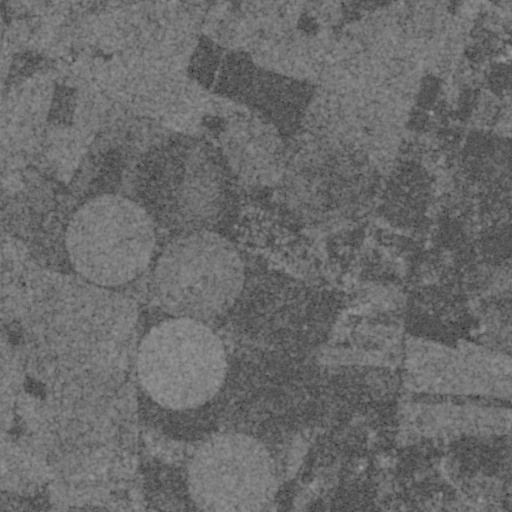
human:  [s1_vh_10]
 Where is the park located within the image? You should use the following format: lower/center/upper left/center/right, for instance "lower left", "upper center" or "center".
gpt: The park is located in the upper left of the image.
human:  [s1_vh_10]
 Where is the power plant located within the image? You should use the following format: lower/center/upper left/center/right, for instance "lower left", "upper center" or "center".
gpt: There is no power plant in the image.

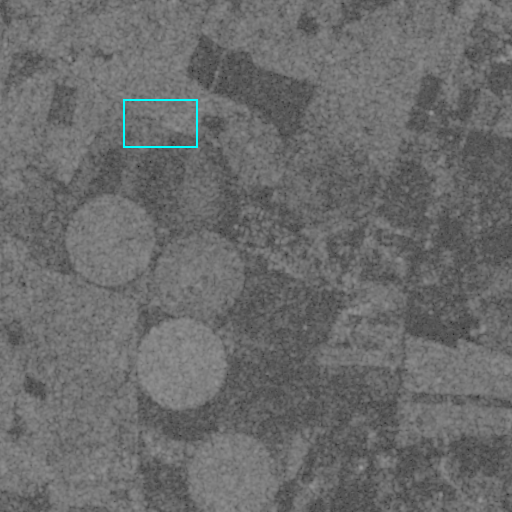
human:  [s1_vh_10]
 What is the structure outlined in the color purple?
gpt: There is no purple outline.
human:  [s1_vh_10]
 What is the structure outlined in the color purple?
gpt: There is no structure outlined in purple.